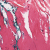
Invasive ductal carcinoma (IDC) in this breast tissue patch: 0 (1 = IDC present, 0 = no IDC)